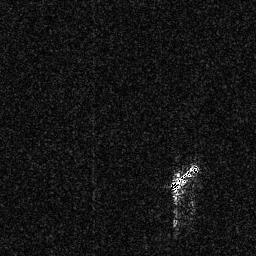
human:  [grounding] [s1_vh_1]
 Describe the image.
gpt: In the satellite image, there is  <ref>1 medium ship </ref> <box>[[66, 62, 77, 74, 0]]</box> located at right.